Question: I am running a coin-toss simulation with a loop which runs about 1 million times.
Each time I run the loop I wish to retain the table output from the RLE command. Unfortunately a simple append does not seem to be appropriate. Each time I run the loop I get a slightly different amount of data which seems to be one of the sticking points.
This code gives an idea of what I am doing:
'''
N <- 5 #Number of times to run
rlex <-NULL
#begin loop#############################
for (i in 1:N) { #tells R to repeat N number
x <-sample(0:1, 100000, 1/2)
rlex <-append(rlex, rle(x))
}
table(rlex) #doesn't work
table(rle(x)) #only 1
'''
So instead of having five separate rle results (in this simulation, 1 million in the full version), I want one merged rle table. Hope this is clear. Obviously my actual code is a bit more complex, hence any solution should be as close to what I have specified as possible.
UPDATE: The loop is an absolute requirement. No ifs or buts. Perhaps I can pull out the table(rle(x)) data and put it into a matrix. However again the stumbling block is the fact that some of the less frequent run lengths do not always turn up in each loop. Thus I guess I am looking to conditionally fill a matrix based on the run length number?
Last update before I give up: Retaining the rle$values will mean that too much data is being retained. My simulation is large-scale and I really only wish to retain the table output of the rle. Either I retain each table(rle(x)) for each loop and combine by hand (there will be thousands), or I find a programmatic way to keep the data (yes for zeroes and ones) and have one table that is formed from merging each of the individual loops as I go along.
Either this is easyish to do, as specified, or I will not be doing it. It may seem a silly idea/request, but that should be incidental to whether it can be done.
. Here is an animated gif showing what I expect to happen.
After each iteration of the loop data is added to the table. This is as clear as I am going to be able to communicate it.
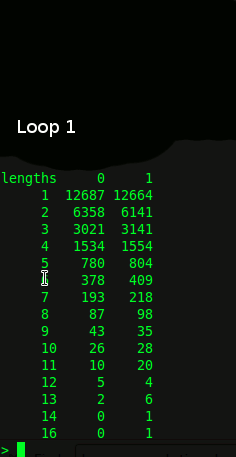
Answer: OK, attempt number 4:
'''
N <- 5
set.seed(1)
x <- NULL
for (i in 1:N){
x <- rbind(x, table(rle(sample(0:1, 100000, replace=TRUE))))
}
x <- as.data.frame(x)
x$length <- as.numeric(rownames(x))
aggregate(x[, 1:2], list(x[[3]]), sum)
'''
Produces:
'''
Group.1 0 1
1 1 62634 62531
2 2 31410 31577
3 3 15748 15488
4 4 7604 7876
5 5 3912 3845
6 6 1968 1951
7 7 979 971
8 8 498 477
9 9 227 246
10 10 109 128
11 11 65 59
12 12 24 30
13 13 21 11
14 14 7 10
15 15 0 4
16 16 4 2
17 17 0 1
18 18 0 1
'''
---
If you want the aggregation inside the loop, do:
'''
N <- 5
set.seed(1)
x <- NULL
for (i in 1:N){
x <- rbind(x, table(rle(sample(0:1, 100000, replace=TRUE))))
y <- aggregate(x, list(as.numeric(rownames(x))), sum)
print(y)
}
'''